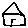
Label: house